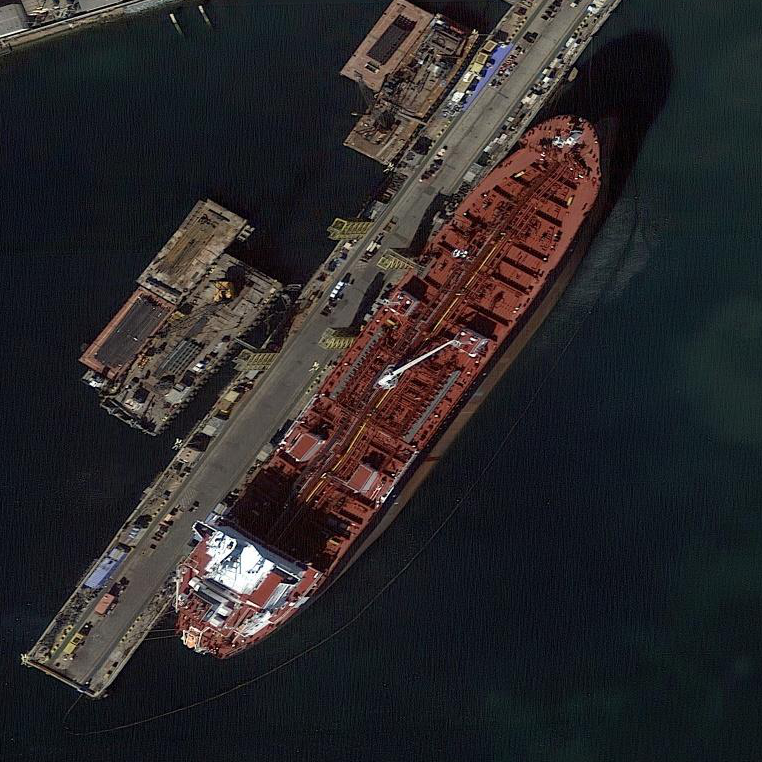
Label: civil